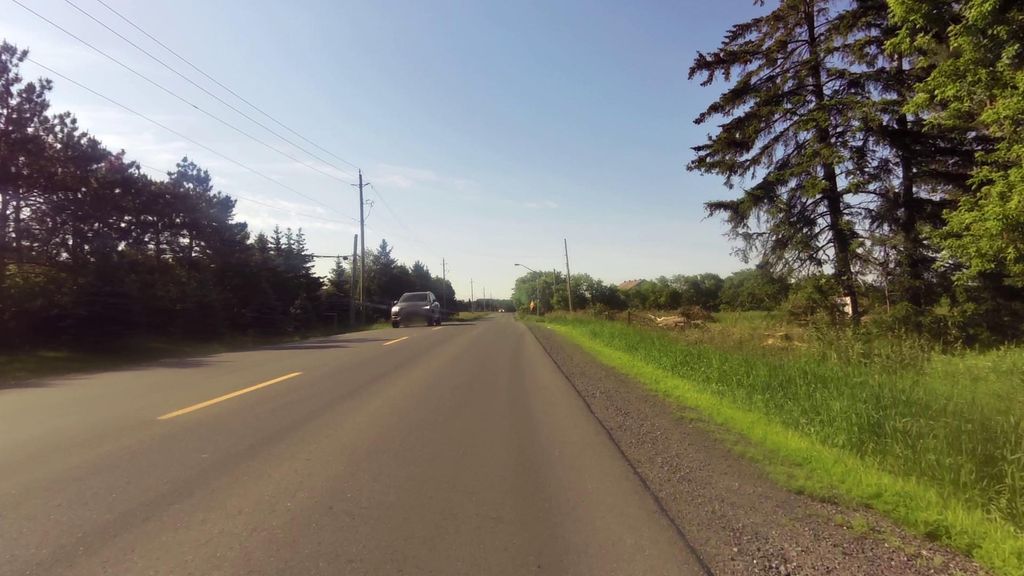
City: ottawa-gatineau